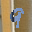
Label: 9